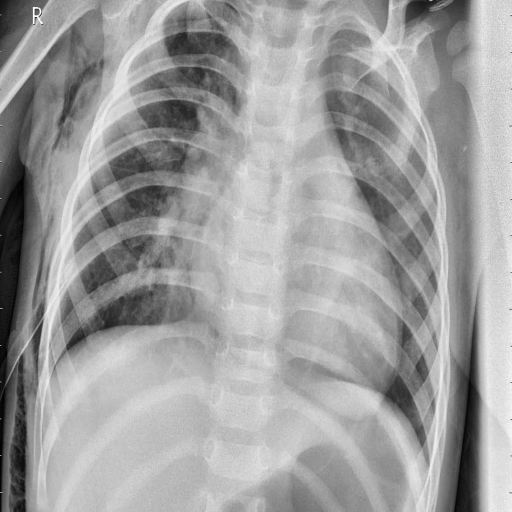
Finding: PNEUMONIA